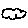
Label: cloud